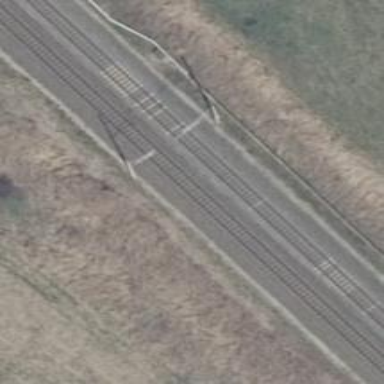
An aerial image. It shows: Railway milestone with catenary mast.